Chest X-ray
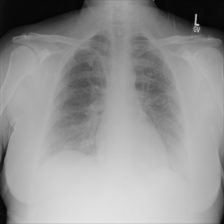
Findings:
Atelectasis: positive
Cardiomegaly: negative
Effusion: negative
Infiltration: negative
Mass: negative
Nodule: negative
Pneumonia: negative
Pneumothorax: negative
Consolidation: negative
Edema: negative
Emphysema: negative
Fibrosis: negative
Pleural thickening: negative
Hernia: negative